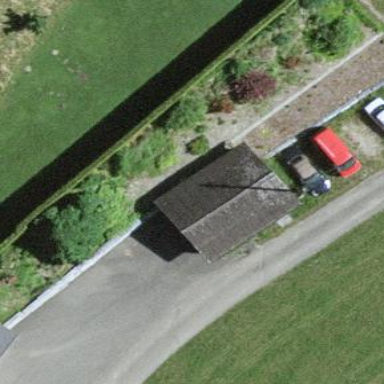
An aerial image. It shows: Garage building.